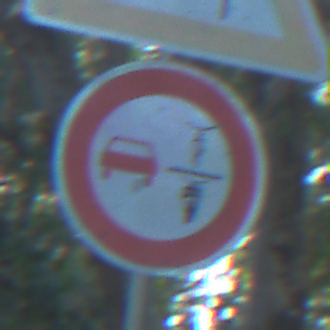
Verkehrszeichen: VerbotUeberholenEinspurigeFahrzeuge
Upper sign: SeitenwindVonRechts
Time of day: MorningAfternoon
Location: Outdoor (Nature)
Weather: Clear
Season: NotSpecified
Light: Natural